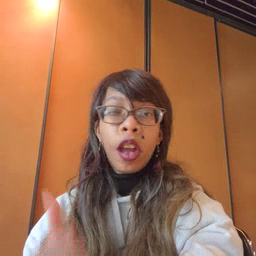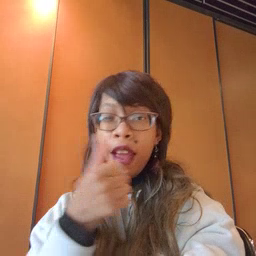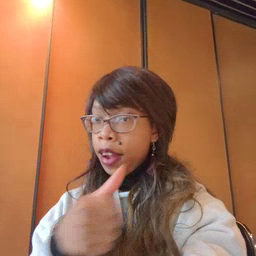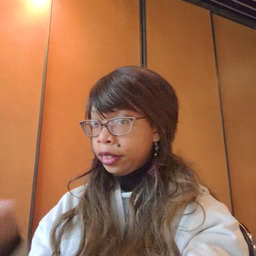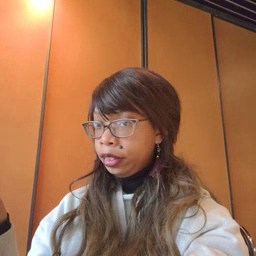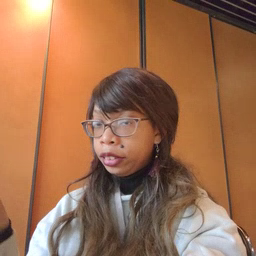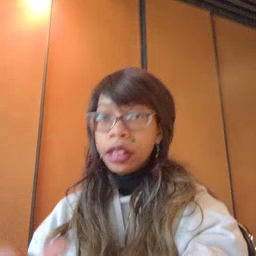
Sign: any